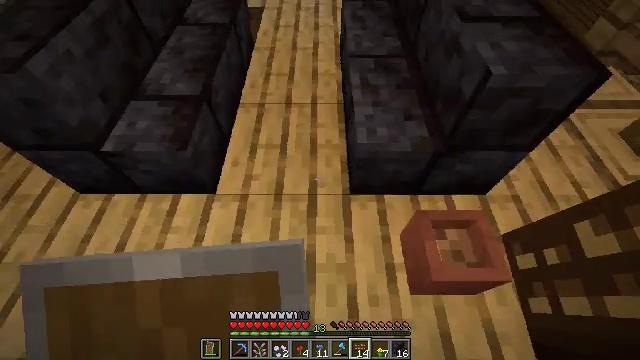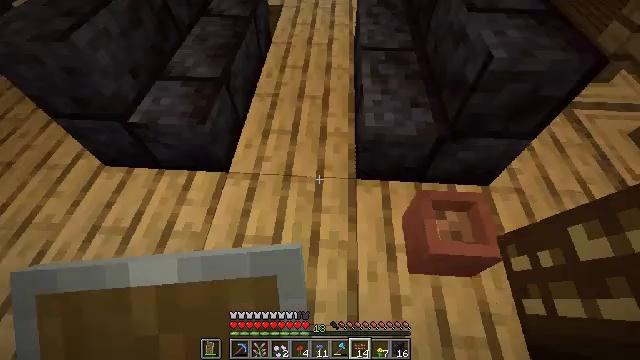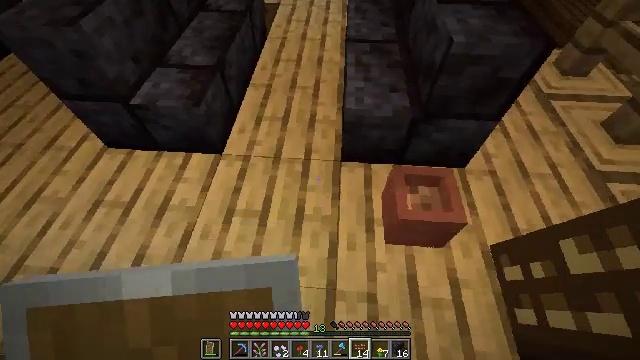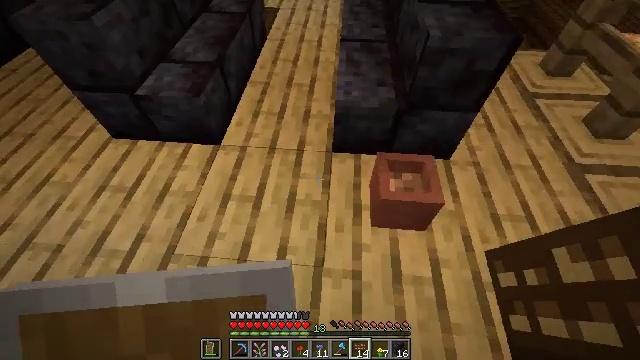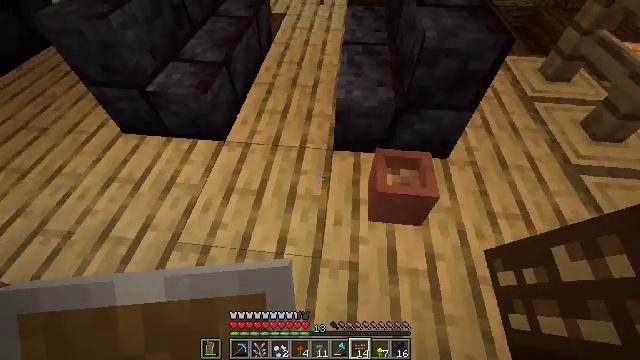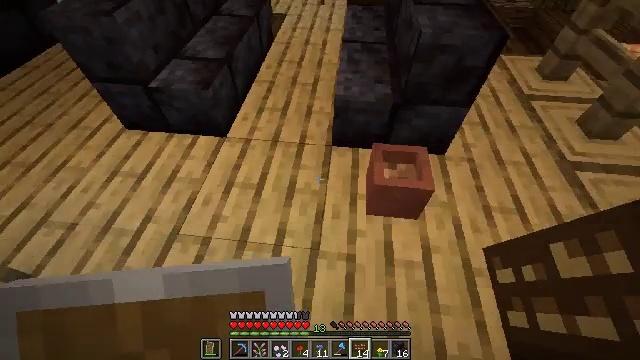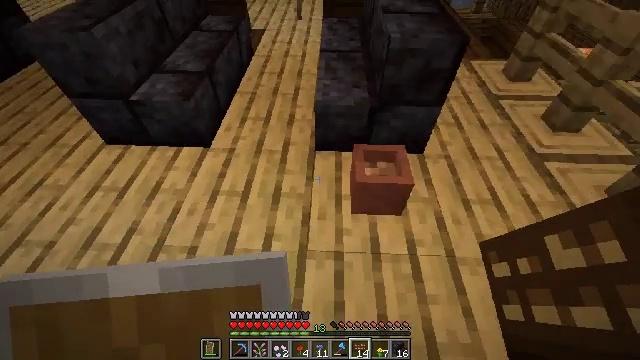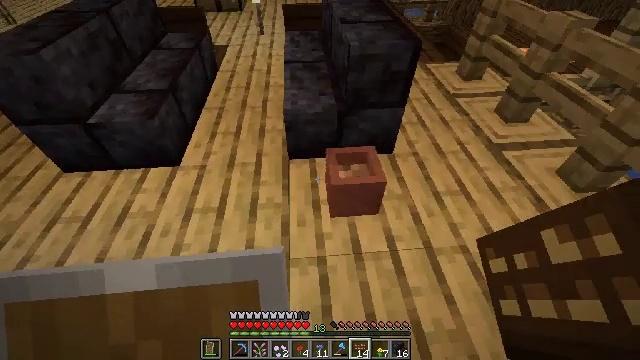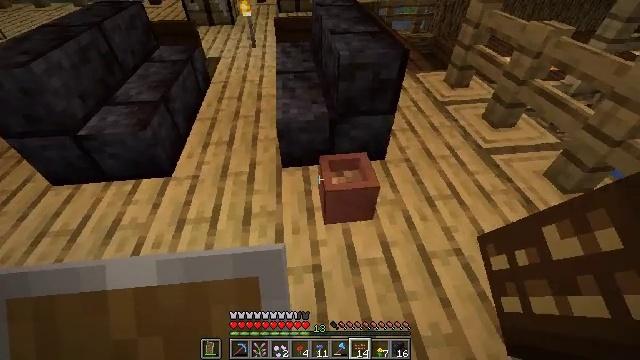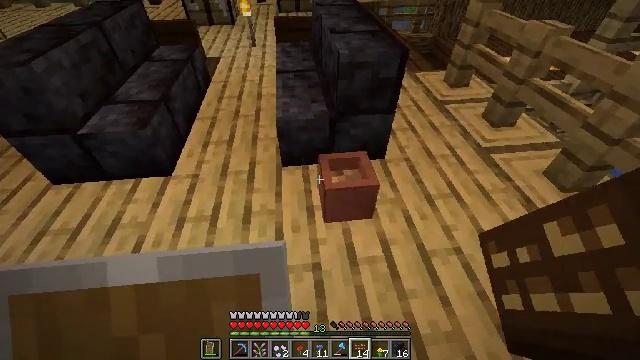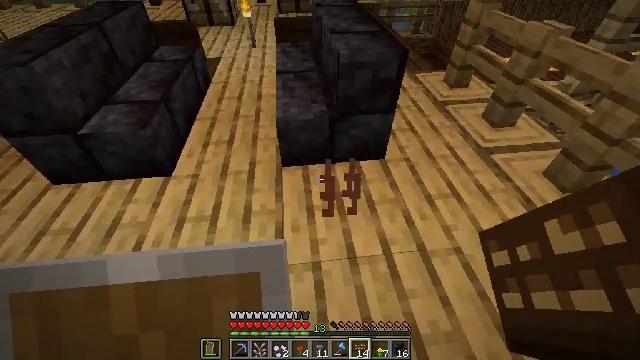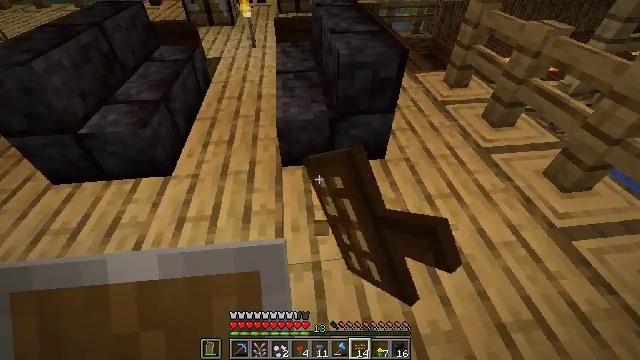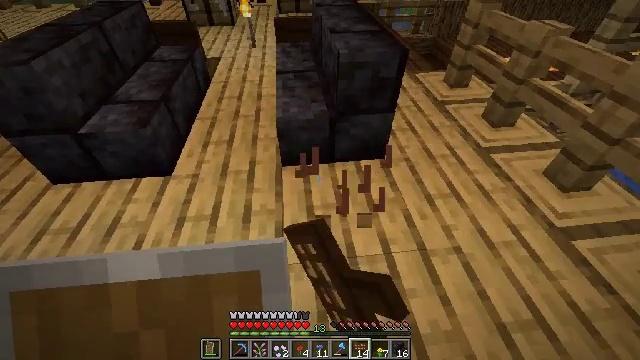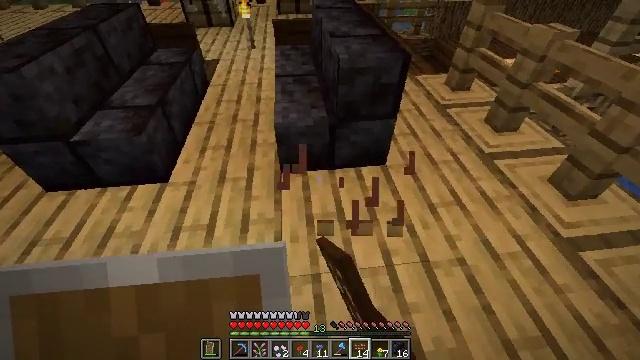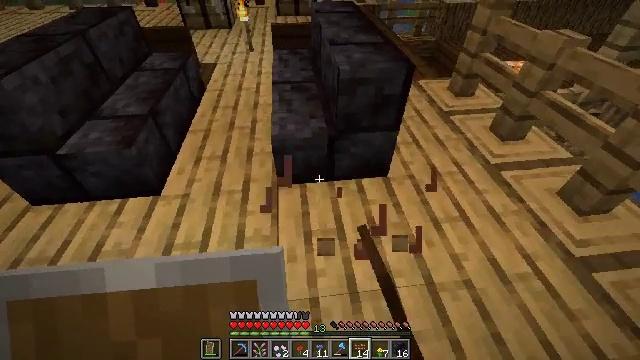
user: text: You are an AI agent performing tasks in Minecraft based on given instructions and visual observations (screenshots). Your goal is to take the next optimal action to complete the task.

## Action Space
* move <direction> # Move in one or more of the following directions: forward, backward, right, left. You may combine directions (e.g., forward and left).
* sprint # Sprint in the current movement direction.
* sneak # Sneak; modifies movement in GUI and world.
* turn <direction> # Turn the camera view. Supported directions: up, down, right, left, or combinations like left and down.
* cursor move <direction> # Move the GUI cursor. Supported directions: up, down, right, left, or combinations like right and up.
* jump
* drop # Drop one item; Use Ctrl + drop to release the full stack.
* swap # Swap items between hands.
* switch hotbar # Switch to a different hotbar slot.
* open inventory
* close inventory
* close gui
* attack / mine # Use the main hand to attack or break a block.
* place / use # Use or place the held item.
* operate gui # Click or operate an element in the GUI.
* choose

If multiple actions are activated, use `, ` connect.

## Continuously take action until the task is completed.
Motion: motion action
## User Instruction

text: Remove the flower pot from its spot.
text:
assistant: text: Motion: move back and move right, turn left and up
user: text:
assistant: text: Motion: move back and move right
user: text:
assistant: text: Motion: move back, turn up
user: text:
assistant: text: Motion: turn left and up
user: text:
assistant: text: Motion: no_op
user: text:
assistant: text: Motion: turn right and up
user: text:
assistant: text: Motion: turn right and up
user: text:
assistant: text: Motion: turn right and up
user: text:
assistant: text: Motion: no_op
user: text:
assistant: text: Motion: attack / mine
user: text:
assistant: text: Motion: attack / mine
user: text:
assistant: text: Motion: attack / mine
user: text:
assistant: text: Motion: move forward, attack / mine
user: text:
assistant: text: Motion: move forward
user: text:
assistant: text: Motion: no_op